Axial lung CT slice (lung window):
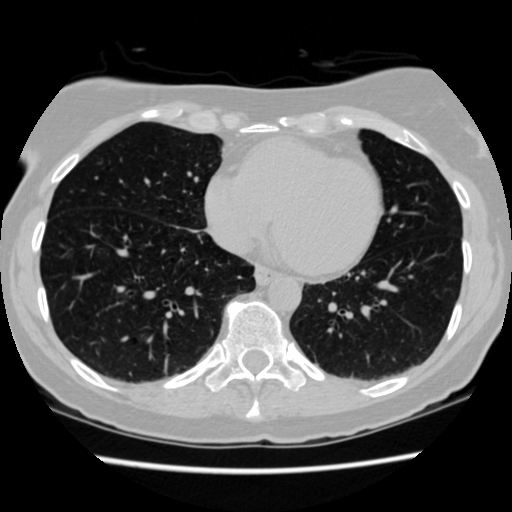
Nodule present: no